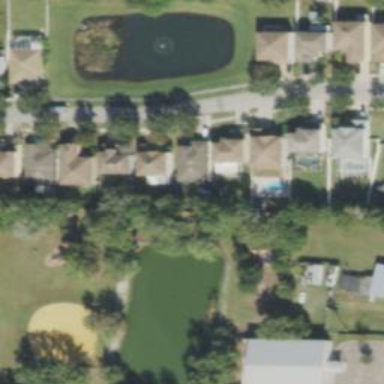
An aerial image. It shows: Pond with natural water.